Question: Well searching for the code or plugin or anything similar to what i need...
SCREENSHOT:-
The screenshot say it all, basically i want to embed radio buttons for column toggle in jquery mobile tables, so that user can get one column which he selects... Same like a radio button functions...
For the table we implement this line in our code:-
'''
<table class="ui-responsive" data-role="table" data-mode="columntoggle" data-column-btn-theme="d" data-column-btn-text="Click to select week's day..." data-column-popup-theme="c">
'''
Is their a plugin for it or any custom code available? How to do this?
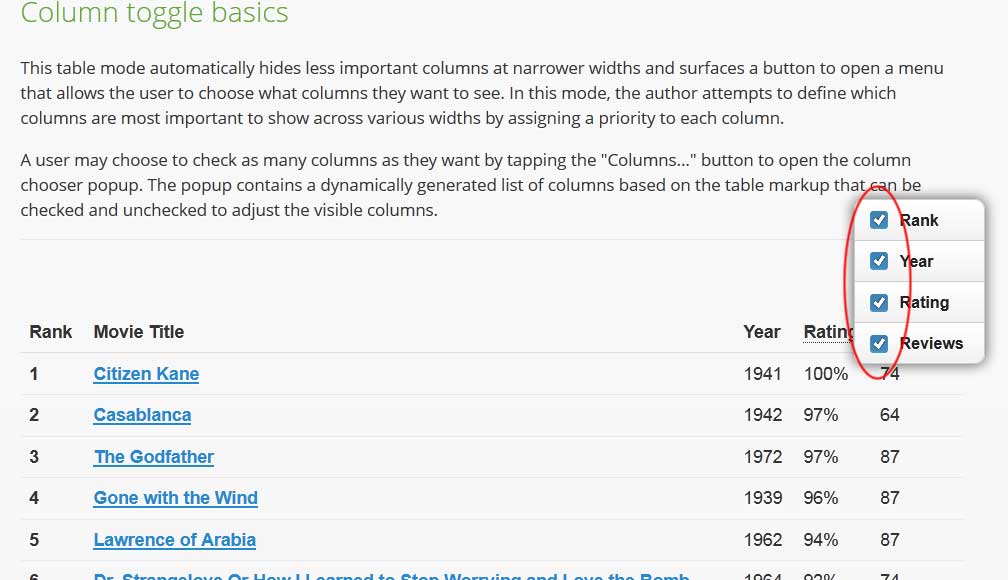
Answer: Working example: <URL>
Only difference to normal toggle table is that your main column must also be your first column.
'''
<!DOCTYPE html>
<html>
<head>
<title>jQM Complex Demo</title>
<meta http-equiv='Content-Type' content='text/html; charset=utf-8'/>
<meta name="viewport" content="width=device-width; initial-scale=1.0; maximum-scale=1.0; minimum-scale=1.0; user-scalable=no; target-densityDpi=device-dpi"/>
<link rel="stylesheet" href="http://code.jquery.com/mobile/1.3.1/jquery.mobile-1.3.1.min.css" />
<script src="http://code.jquery.com/mobile/1.3.1/jquery.mobile-1.3.1.min.js"></script>
</head>
<body>
<div data-role="page" id="index">
<div data-theme="b" data-role="header">
<h1>Index page</h1>
</div>
<div data-role="content">
<table data-role="table" id="table-column-toggle" data-mode="columntoggle" class="ui-responsive table-stroke">
<thead>
<tr>
<th data-priority="1">Movie Title</th>
<th data-priority="2">Rank</th>
<th data-priority="4">Year</th>
<th data-priority="3"><abbr title="Rotten Tomato Rating">Rating</abbr></th>
<th data-priority="5">Reviews</th>
</tr>
</thead>
<tbody>
<tr>
<td><a href="http://en.wikipedia.org/wiki/Citizen_Kane" data-rel="external">Citizen Kane</a></td>
<td>1</td>
<td>1941</td>
<td>100%</td>
<td>74</td>
</tr>
<tr>
<td><a href="http://en.wikipedia.org/wiki/Casablanca_(film)" data-rel="external">Casablanca</a></td>
<td>2</td>
<td>1942</td>
<td>97%</td>
<td>64</td>
</tr>
<tr>
<td><a href="http://en.wikipedia.org/wiki/The_Godfather" data-rel="external">The Godfather</a></td>
<td>3</td>
<td>1972</td>
<td>97%</td>
<td>87</td>
</tr>
<tr>
<td><a href="http://en.wikipedia.org/wiki/Gone_with_the_Wind_(film)" data-rel="external">Gone with the Wind</a></td>
<td>4</td>
<td>1939</td>
<td>96%</td>
<td>87</td>
</tr>
<tr>
<td><a href="http://en.wikipedia.org/wiki/Lawrence_of_Arabia_(film)" data-rel="external">Lawrence of Arabia</a></td>
<td>5</td>
<td>1962</td>
<td>94%</td>
<td>87</td>
</tr>
<tr>
<td><a href="http://en.wikipedia.org/wiki/Dr._Strangelove" data-rel="external">Dr. Strangelove Or How I Learned to Stop Worrying and Love the Bomb</a></td>
<td>6</td>
<td>1964</td>
<td>92%</td>
<td>74</td>
</tr>
<tr>
<td><a href="http://en.wikipedia.org/wiki/The_Graduate" data-rel="external">The Graduate</a></td>
<td>7</td>
<td>1967</td>
<td>91%</td>
<td>122</td>
</tr>
<tr>
<td><a href="http://en.wikipedia.org/wiki/The_Wizard_of_Oz_(1939_film)" data-rel="external">The Wizard of Oz</a></td>
<td>8</td>
<td>1939</td>
<td>90%</td>
<td>72</td>
</tr>
<tr>
<td><a href="http://en.wikipedia.org/wiki/Singin%27_in_the_Rain" data-rel="external">Singin' in the Rain</a></td>
<td>9</td>
<td>1952</td>
<td>89%</td>
<td>85</td>
</tr>
<tr>
<td class="title"><a href="http://en.wikipedia.org/wiki/Inception" data-rel="external">Inception</a></td>
<td>10</td>
<td>2010</td>
<td>84%</td>
<td>78</td>
</tr>
</tbody>
</table>
<table data-role="table" id="table-test" data-mode="columntoggle" class="ui-responsive table-stroke">
<thead>
<tr>
<th data-priority="1">Movie Title</th>
<th data-priority="2">Rank</th>
<th data-priority="4">Year</th>
<th data-priority="3"><abbr title="Rotten Tomato Rating">Rating</abbr></th>
<th data-priority="5">Reviews</th>
</tr>
</thead>
<tbody>
<tr>
<td><a href="http://en.wikipedia.org/wiki/Citizen_Kane" data-rel="external">Citizen Kane</a></td>
<td>1</td>
<td>1941</td>
<td>100%</td>
<td>74</td>
</tr>
<tr>
<td><a href="http://en.wikipedia.org/wiki/Casablanca_(film)" data-rel="external">Casablanca</a></td>
<td>2</td>
<td>1942</td>
<td>97%</td>
<td>64</td>
</tr>
<tr>
<td><a href="http://en.wikipedia.org/wiki/The_Godfather" data-rel="external">The Godfather</a></td>
<td>3</td>
<td>1972</td>
<td>97%</td>
<td>87</td>
</tr>
<tr>
<td><a href="http://en.wikipedia.org/wiki/Gone_with_the_Wind_(film)" data-rel="external">Gone with the Wind</a></td>
<td>4</td>
<td>1939</td>
<td>96%</td>
<td>87</td>
</tr>
<tr>
<td><a href="http://en.wikipedia.org/wiki/Lawrence_of_Arabia_(film)" data-rel="external">Lawrence of Arabia</a></td>
<td>5</td>
<td>1962</td>
<td>94%</td>
<td>87</td>
</tr>
<tr>
<td><a href="http://en.wikipedia.org/wiki/Dr._Strangelove" data-rel="external">Dr. Strangelove Or How I Learned to Stop Worrying and Love the Bomb</a></td>
<td>6</td>
<td>1964</td>
<td>92%</td>
<td>74</td>
</tr>
<tr>
<td><a href="http://en.wikipedia.org/wiki/The_Graduate" data-rel="external">The Graduate</a></td>
<td>7</td>
<td>1967</td>
<td>91%</td>
<td>122</td>
</tr>
<tr>
<td><a href="http://en.wikipedia.org/wiki/The_Wizard_of_Oz_(1939_film)" data-rel="external">The Wizard of Oz</a></td>
<td>8</td>
<td>1939</td>
<td>90%</td>
<td>72</td>
</tr>
<tr>
<td><a href="http://en.wikipedia.org/wiki/Singin%27_in_the_Rain" data-rel="external">Singin' in the Rain</a></td>
<td>9</td>
<td>1952</td>
<td>89%</td>
<td>85</td>
</tr>
<tr>
<td class="title"><a href="http://en.wikipedia.org/wiki/Inception" data-rel="external">Inception</a></td>
<td>10</td>
<td>2010</td>
<td>84%</td>
<td>78</td>
</tr>
</tbody>
</table>
</div>
</div>
</body>
</html>
'''
'''
$(document).on('pagebeforeshow', '.ui-page', function(){
alterTablePopup('table-column-toggle', 0);
alterTablePopup('table-alt',0);
});
function alterTablePopup(tableID, showColumnID) {
if($.mobile.activePage.find('#'+tableID).length > 0) {
// First unsellect everything, we must trigger click event so table look could change
cleanTableColumns(showColumnID, tableID);
$(document).on('popupafteropen', '#' + tableID + '-popup',function(event, ui) {
var popup = $(this);
//Hide old fieldset
popup.find('fieldset').hide();
$.mobile.activePage.find('#radio-fieldset').remove();
$('<fieldset>').attr({'data-role':'controlgroup','id':'radio-fieldset'}).appendTo(popup);
popup.find('input').each(function(i){
(i === showColumnID) ? $('<input>').attr({'name': tableID+'-radio','id': tableID+'-radio-'+i,'type':'radio','value':'v'+i,'checked':'checked','class':tableID+'-radio'}).appendTo('#radio-fieldset') : $('<input>').attr({'name':tableID+'-radio','id':tableID+'-radio-'+i,'type':'radio','value':'v'+i}).appendTo('#' + tableID + '-popup #radio-fieldset');
$('<label>').attr({'for':tableID+'-radio-'+i}).text($(this).prev().find('.ui-btn-text').text()).appendTo('#' + tableID + '-popup #radio-fieldset');
});
$('[type="radio"]').checkboxradio();
$.mobile.activePage.trigger('create');
});
$(document).on('popupafterclose', '#' + tableID + '-popup',function(event, ui) {
var popup = $(this);
$.mobile.activePage.find('#radio-fieldset').remove();
popup.find('fieldset').show();
});
$(document).on('vmouseup', '#' + tableID + '-popup #radio-fieldset .ui-controlgroup-controls .ui-radio', function(e){
if(e.handled !== true) // This will prevent event triggering more then once
{
var selectedRadio = $(this).find('[type="radio"]').attr('id').replace(tableID+"-radio-","");
cleanTableColumns(selectedRadio, tableID);
e.handled = true;
}
});
}
}
function cleanTableColumns(columnNo, tableID){
$('#' + tableID + '-popup').find('.ui-checkbox label').each(function(i){
($(this).hasClass('ui-checkbox-on')) ? $(this).trigger('vclick') : ''; // Unselect every selected field
(i == columnNo) ? $(this).trigger('vclick') : ''; // select first for further use
});
}
'''